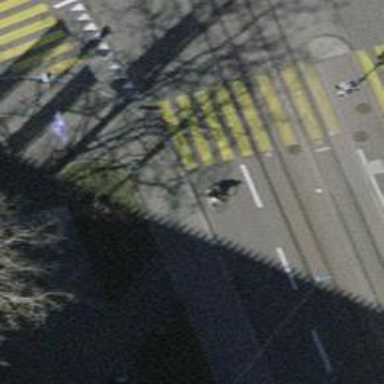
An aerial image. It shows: Kerb barrier.